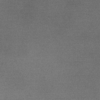
Label: dusty